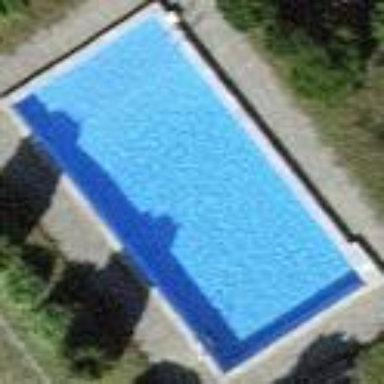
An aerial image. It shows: Swimming pool located in leisure land.